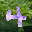
Label: 4